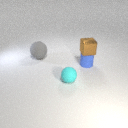
small cyan rubber sphere in front of small blue rubber cylinder